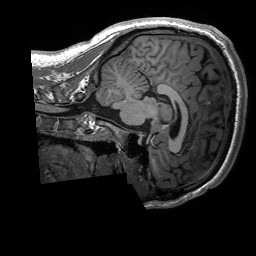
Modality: T1w
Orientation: sagittal
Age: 18
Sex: male
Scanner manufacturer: siemens
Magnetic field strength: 3 T
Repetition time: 2.53 s
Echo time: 0.00227 s